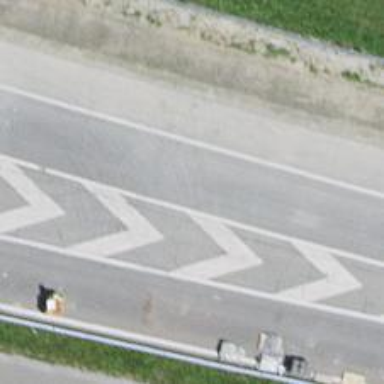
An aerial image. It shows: Motorway link.